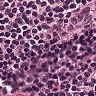
Metastatic tissue present: no